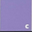
Piece: xx